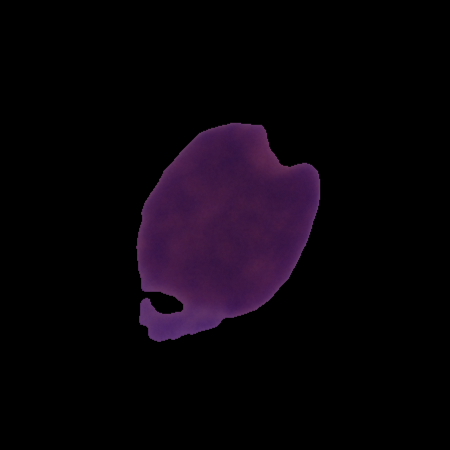
Label: cancer